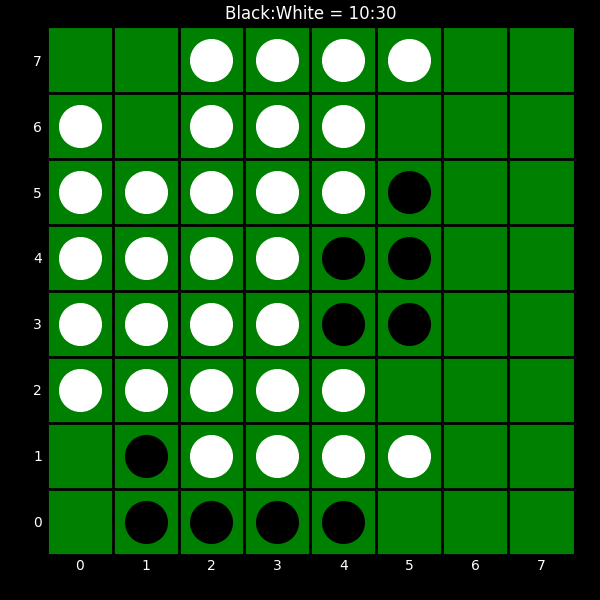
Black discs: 10
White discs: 30